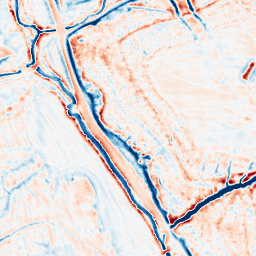
Category: edge_preserving
Decomposition family: bilateral
Decomposition parameters: d: 15
sigma_color: 25
sigma_space: 100
Upsampling method: sinc_hamming
Upsampling parameters: scale: 4
kernel_size: 8
Upsampling scale: 4